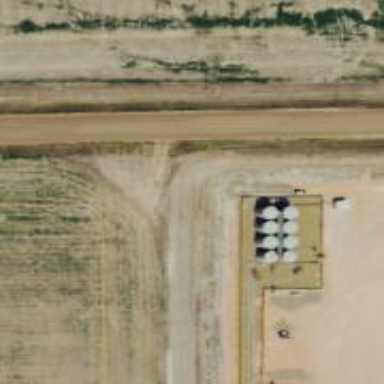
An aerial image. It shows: Storage tank with man-made structure.